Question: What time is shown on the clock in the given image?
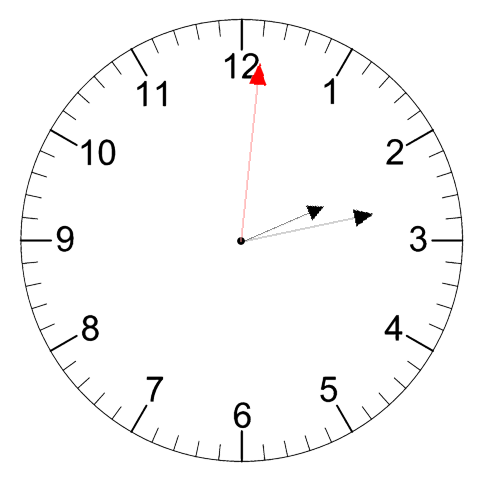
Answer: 02:13:01